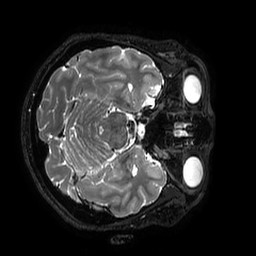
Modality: T2w
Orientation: axial
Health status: ill
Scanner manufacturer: philips
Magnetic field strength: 3 T
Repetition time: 2.5 s
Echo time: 0.331 s